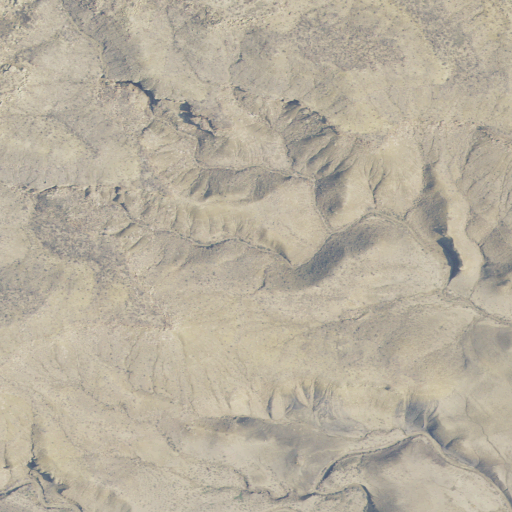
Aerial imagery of valley in Utah named Blue Cove containing only shrub